Question: Here's a challenge for a good MySQL coder.
We would greatly appreciate some help on a query to create a MySQL report displayed in an html/PHP page.
We know how to collect the data and store it, and have the PHP report layout, but are lost as to how to structure the query.
We have two MySQL tables - "visitors" and "buyers".
1. Visitors table - for visitors to our website coming in through a particular URL which identifies the sales_rep and one of many marketing codes they create themselves.
2. Buyers table - for those who buy something.
A visitor may visit our website through the following link, for example:
'''
www.sales_rep.website.com/index.php?marketing=code1/code2/code3
'''
In the "visitors" table we include three fields:
- - -
When a visitor buys something, we add them to a "buyers" table, which includes:
- - - -
We need to see a report for each specific sales rep, for any specified month, sorted by marketing code, only for marketing_TYPE == "URL".
This report needs to show a week-by-week breakdown of visitors and buyers activities for each marketing_CODE, as follows:

To ensure clarity, in the above table, in WEEK 1, 8 Visitors came into the website through a link with "code1/code2/", and 5 of them purchased something.
We've attempted to begin our query with the following, but don't know where to go with it:
1. $chosen_month = $_POST['chosen_month'];
2. SELECT * FROM visitors INNER JOIN buyers ON sales_rep WHERE marketing_type = "URL" AND sales_rep = '$sales_rep' AND date('Y-m') = $'chosen_month' ;
3. Using a while statement, we would generate the table cells for each of the records found. Using this, we know how to list every record, but we can't figure out how display non-distinct records once, display their count, then display distinct records.
Thank you for your time and help.
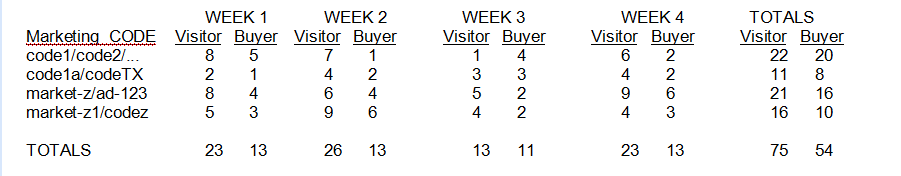
Answer: Here's my suggestion for your query.
First of all, I needed to find out the week number based on the date field so I used the answer in <URL>:
'''
SELECT WEEK(dateField, 5) -
WEEK(DATE_SUB(dateField, INTERVAL DAYOFMONTH(dateField) - 1 DAY), 5) + 1
'''
I'll refer to the the result of the above as @week from now on to make things more readable :)
Then, I started out with just one of the tables, trying to see how many visitors a sales rep got in each month:
'''
select rep,
, SUM(CASE @week WHEN 1 THEN 1 ELSE 0 END) as Week1
, SUM(CASE @week WHEN 2 THEN 1 ELSE 0 END) as Week2
, SUM(CASE @week WHEN 3 THEN 1 ELSE 0 END) as Week3
, SUM(CASE @week WHEN 4 THEN 1 ELSE 0 END) as Week4
, COUNT(*) as Total
from visitors
group by rep
'''
Now that we got this info, we'll use the same for buyers and then join the results of these two subqueries as follows:
'''
select v.rep
, v.Week1 , b.Week1
, v.Week2 , b.Week2
, v.Week3 , b.Week3
, v.Week4 , b.Week4
, v.Total, b.Total
from (
select rep,
, SUM(CASE @week WHEN 1 THEN 1 ELSE 0 END) as Week1
, SUM(CASE @week WHEN 2 THEN 1 ELSE 0 END) as Week2
, SUM(CASE @week WHEN 3 THEN 1 ELSE 0 END) as Week3
, SUM(CASE @week WHEN 4 THEN 1 ELSE 0 END) as Week4
, COUNT(*) as Total
from visitors
group by rep) as v
left join (select rep,
, SUM(CASE @week WHEN 1 THEN 1 ELSE 0 END) as Week1
, SUM(CASE @week WHEN 2 THEN 1 ELSE 0 END) as Week2
, SUM(CASE @week WHEN 3 THEN 1 ELSE 0 END) as Week3
, SUM(CASE @week WHEN 4 THEN 1 ELSE 0 END) as Week4
, COUNT(*) as Total
from visitors
group by rep) as b on v.rep = b.rep
'''
This should be what you're looking for!
Here's the same code as above updated for your situation:
'''
select v.rep
, v.Week1 , b.Week1
, v.Week2 , b.Week2
, v.Week3 , b.Week3
, v.Week4 , b.Week4
, v.Total, b.Total
from (
select rep
, SUM(CASE WEEK(the_date, 5) -
WEEK(DATE_SUB(the_date, INTERVAL DAYOFMONTH(the_date) - 1 DAY), 5) + 1
WHEN 1 THEN 1 ELSE 0 END) as Week1
, SUM(CASE WEEK(the_date, 5) -
WEEK(DATE_SUB(the_date, INTERVAL DAYOFMONTH(the_date) - 1 DAY), 5) + 1
WHEN 2 THEN 1 ELSE 0 END) as Week2
, SUM(CASE WEEK(the_date, 5) -
WEEK(DATE_SUB(the_date, INTERVAL DAYOFMONTH(the_date) - 1 DAY), 5) + 1
WHEN 3 THEN 1 ELSE 0 END) as Week3
, SUM(CASE WEEK(the_date, 5) -
WEEK(DATE_SUB(the_date, INTERVAL DAYOFMONTH(the_date) - 1 DAY), 5) + 1
WHEN 4 THEN 1 ELSE 0 END) as Week4
, COUNT(*) as Total
from visitors
where sales_rep = '$sales_rep' AND date('Y-m') = $'chosen_month'
group by rep ) as v
left join (
select rep
, SUM(CASE WEEK(the_date, 5) -
WEEK(DATE_SUB(the_date, INTERVAL DAYOFMONTH(the_date) - 1 DAY), 5) + 1
WHEN 1 THEN 1 ELSE 0 END) as Week1
, SUM(CASE WEEK(the_date, 5) -
WEEK(DATE_SUB(the_date, INTERVAL DAYOFMONTH(the_date) - 1 DAY), 5) + 1
WHEN 2 THEN 1 ELSE 0 END) as Week2
, SUM(CASE WEEK(the_date, 5) -
WEEK(DATE_SUB(the_date, INTERVAL DAYOFMONTH(the_date) - 1 DAY), 5) + 1
WHEN 3 THEN 1 ELSE 0 END) as Week3
, SUM(CASE WEEK(the_date, 5) -
WEEK(DATE_SUB(the_date, INTERVAL DAYOFMONTH(the_date) - 1 DAY), 5) + 1
WHEN 4 THEN 1 ELSE 0 END) as Week4
, COUNT(*) as Total
from buyers
where marketing_type = "URL" AND sales_rep = '$sales_rep' AND date('Y-m') = $'chosen_month'
group by rep) as b on v.rep = b.rep
'''